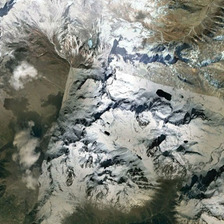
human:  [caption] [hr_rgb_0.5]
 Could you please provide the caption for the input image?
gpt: it is a large piece of mountain with white snow mostly .

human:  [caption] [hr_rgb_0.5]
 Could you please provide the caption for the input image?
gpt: it is a large piece of mountain with white snow mostly .

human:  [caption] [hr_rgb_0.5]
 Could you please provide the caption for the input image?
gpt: it is a large piece of mountain with white snow mostly .

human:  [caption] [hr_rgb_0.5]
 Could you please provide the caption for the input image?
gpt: it is a large piece of mountain with white snow mostly .

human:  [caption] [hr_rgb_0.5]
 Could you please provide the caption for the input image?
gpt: it is a large piece of mountain with white snow mostly .